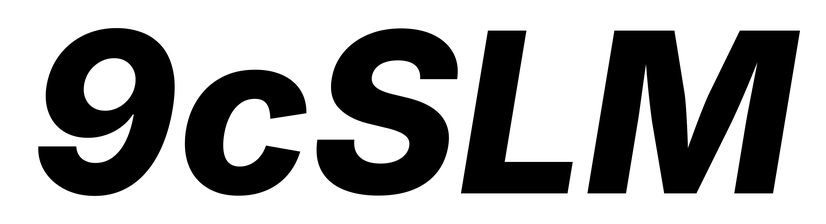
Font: Inter-Italic_ExtraBold_Italic